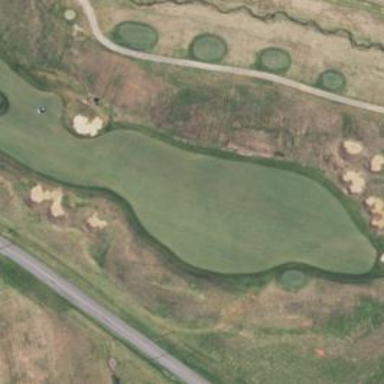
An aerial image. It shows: View of golf hole.